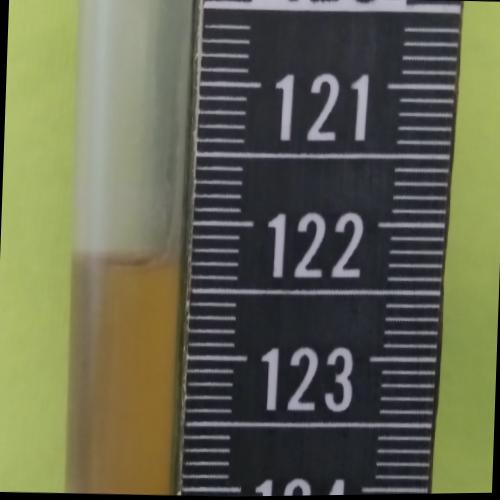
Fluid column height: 122.3 cm